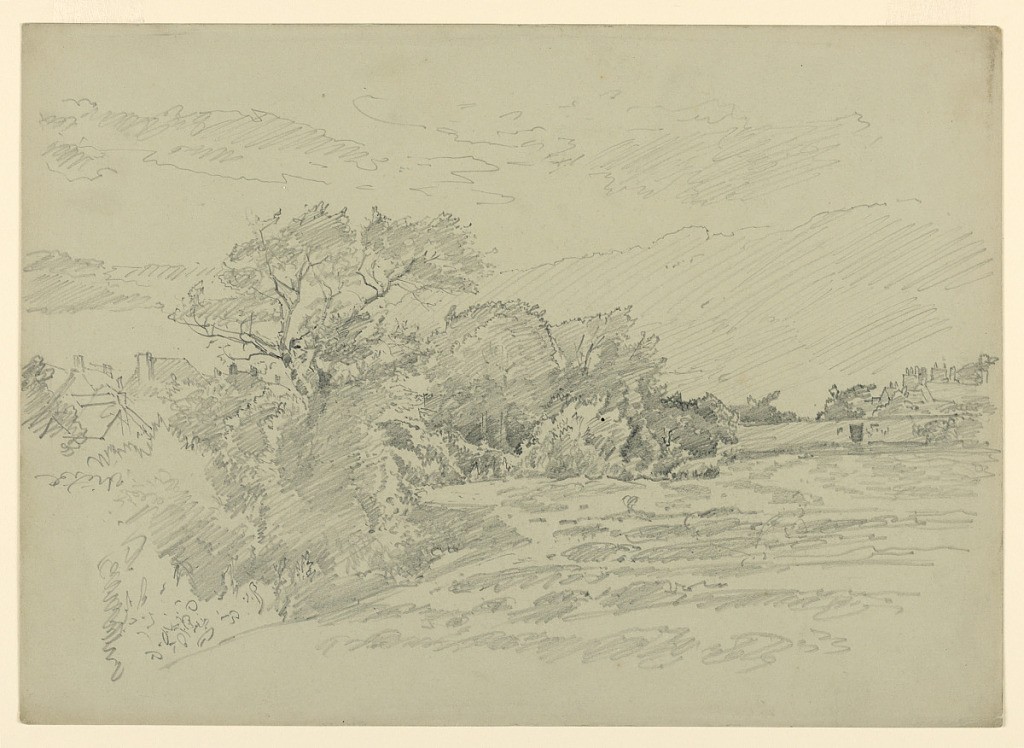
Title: Study of landscape
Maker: William Trost Richards, American, 1833–1905
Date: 1867
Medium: Graphite on paper
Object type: Drawing
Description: Sketch of a pasture and buildings with mountains in the background.